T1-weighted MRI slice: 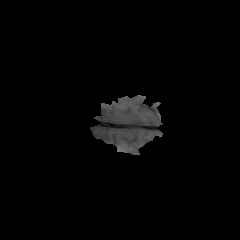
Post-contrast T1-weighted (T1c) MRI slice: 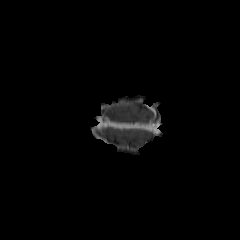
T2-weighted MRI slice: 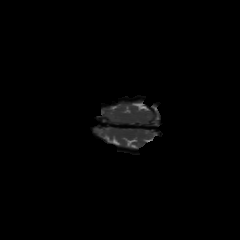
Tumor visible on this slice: no